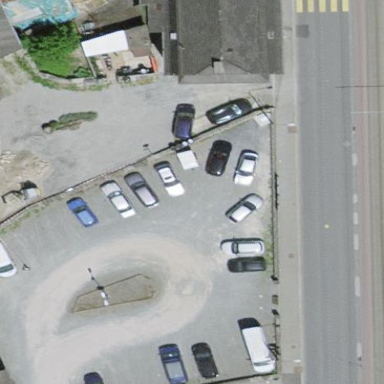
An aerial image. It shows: Parking area with fine gravel surface.